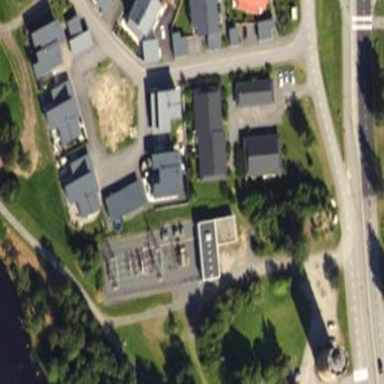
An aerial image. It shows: There is distribution substation enclosed by fence.